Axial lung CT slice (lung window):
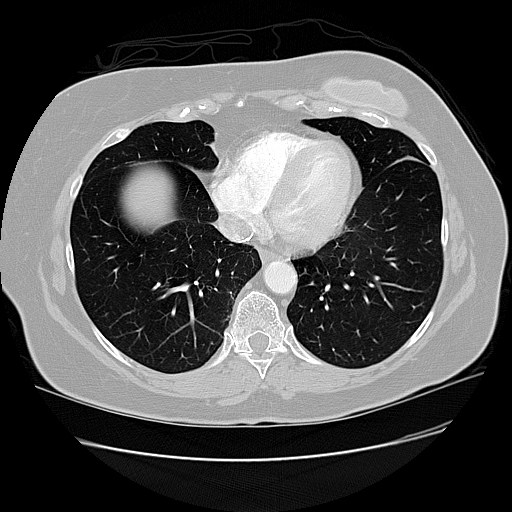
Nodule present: no